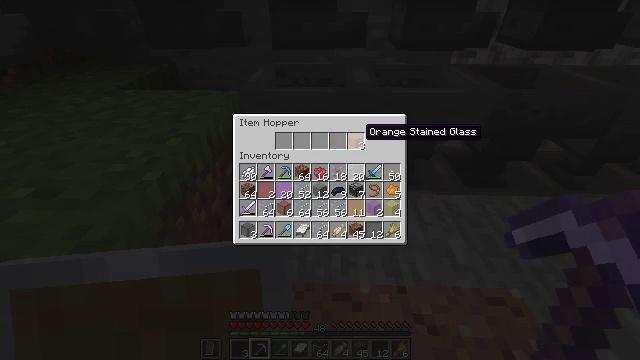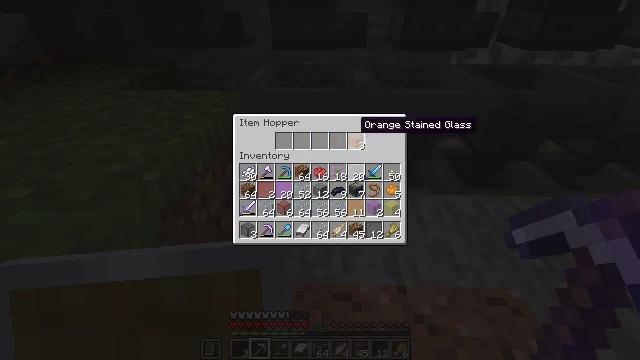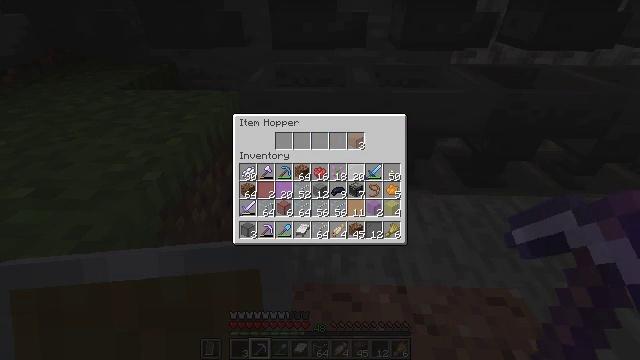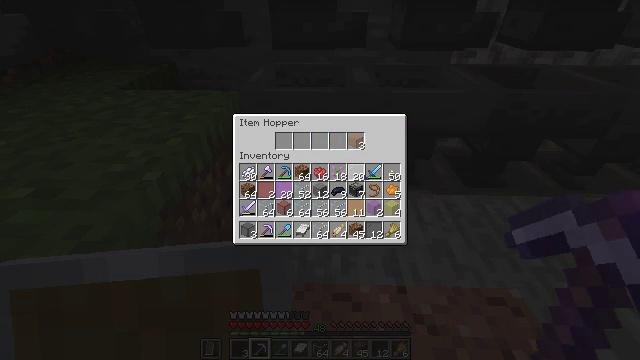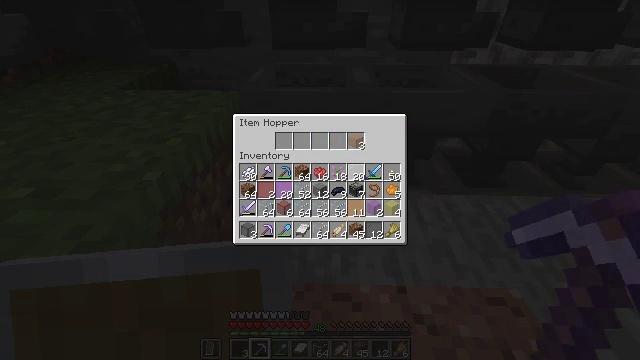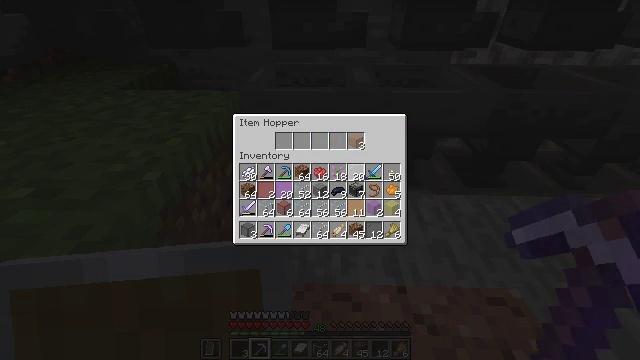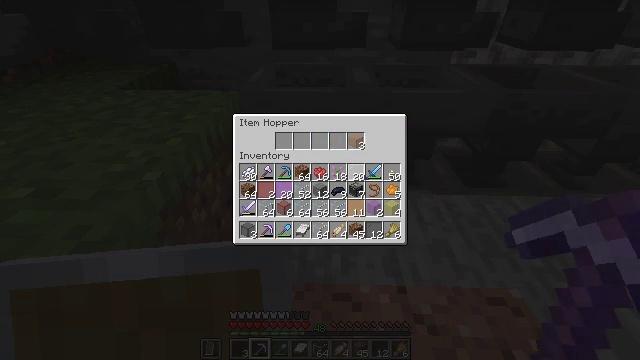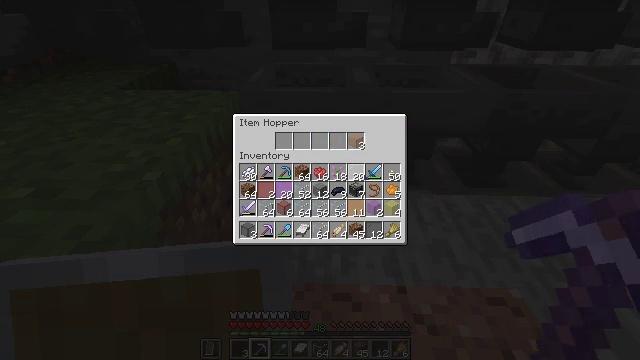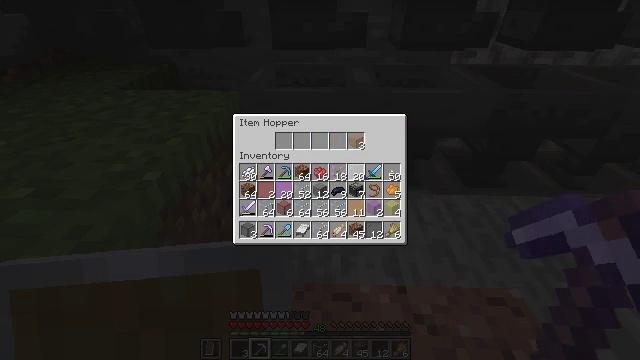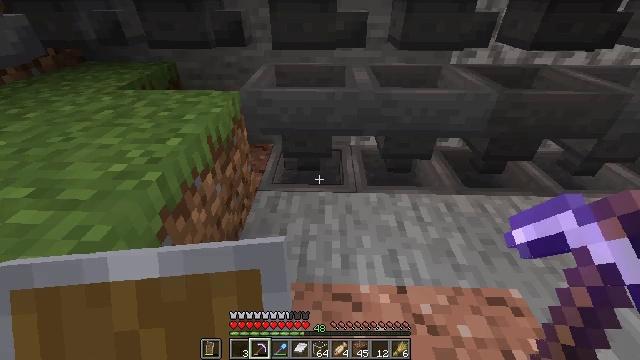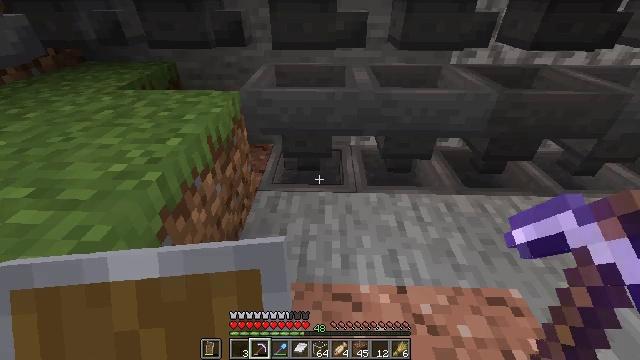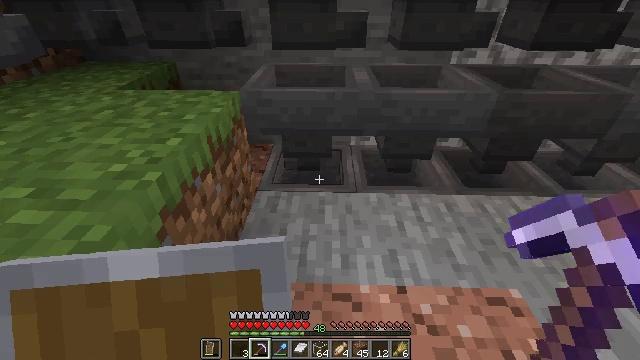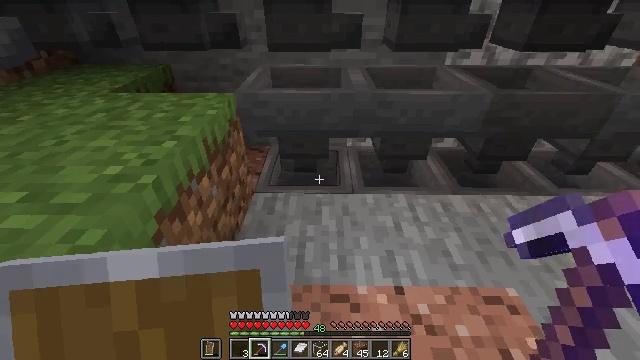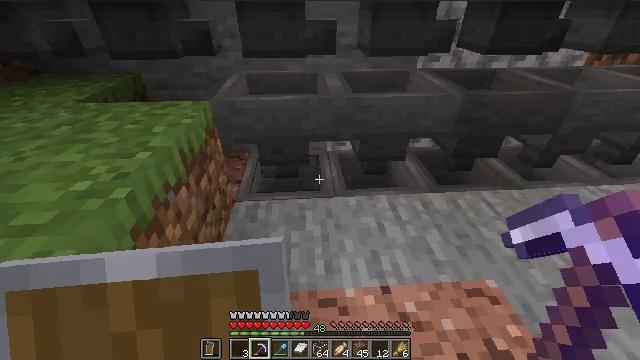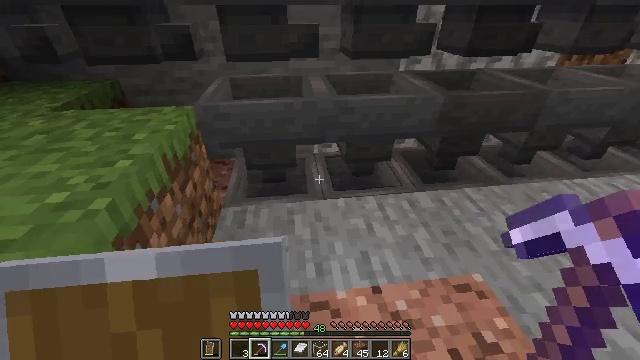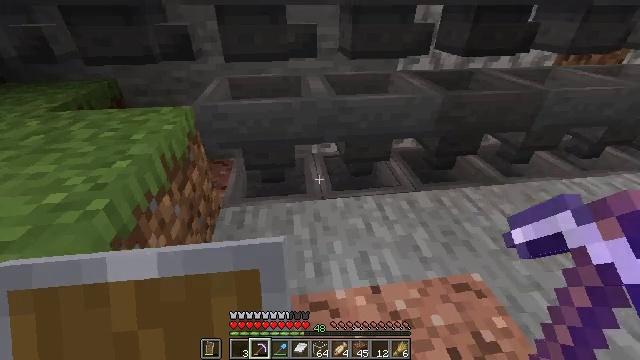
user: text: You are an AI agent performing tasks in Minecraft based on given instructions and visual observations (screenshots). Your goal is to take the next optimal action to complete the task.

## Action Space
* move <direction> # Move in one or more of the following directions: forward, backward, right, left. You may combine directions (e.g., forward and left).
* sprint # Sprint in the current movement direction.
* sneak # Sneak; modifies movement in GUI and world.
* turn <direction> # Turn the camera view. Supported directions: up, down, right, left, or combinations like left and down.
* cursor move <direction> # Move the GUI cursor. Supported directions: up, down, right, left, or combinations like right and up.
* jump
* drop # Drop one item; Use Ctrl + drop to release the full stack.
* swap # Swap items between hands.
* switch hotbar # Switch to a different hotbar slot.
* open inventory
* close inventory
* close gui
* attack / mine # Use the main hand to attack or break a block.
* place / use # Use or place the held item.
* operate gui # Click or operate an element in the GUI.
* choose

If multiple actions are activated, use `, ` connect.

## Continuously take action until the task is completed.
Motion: motion action
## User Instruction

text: Shatter the orange stained glass pane for materials.
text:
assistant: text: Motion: cursor move up
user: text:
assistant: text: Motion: cursor move up
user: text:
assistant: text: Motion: no_op
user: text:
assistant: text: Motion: no_op
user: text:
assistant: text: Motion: cursor move right
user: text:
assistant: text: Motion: cursor move down
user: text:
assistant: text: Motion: no_op
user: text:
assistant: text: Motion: no_op
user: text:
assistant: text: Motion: no_op
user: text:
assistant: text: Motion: close gui
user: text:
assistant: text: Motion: open inventory
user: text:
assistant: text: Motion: no_op
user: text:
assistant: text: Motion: turn right and up
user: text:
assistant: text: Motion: turn right
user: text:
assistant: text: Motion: no_op
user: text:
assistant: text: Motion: turn right
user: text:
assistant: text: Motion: turn right
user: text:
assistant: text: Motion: turn right and up
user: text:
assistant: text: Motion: turn right and up
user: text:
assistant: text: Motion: turn right and up
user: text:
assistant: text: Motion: move forward, turn right and up
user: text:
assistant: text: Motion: move forward, turn right and up
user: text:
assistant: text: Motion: turn right and up
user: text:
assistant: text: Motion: no_op
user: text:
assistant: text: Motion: move forward
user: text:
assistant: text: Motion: move forward
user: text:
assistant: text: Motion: move forward
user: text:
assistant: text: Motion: move forward
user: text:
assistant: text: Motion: move forward, turn right
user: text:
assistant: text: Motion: move forward and move right, turn right